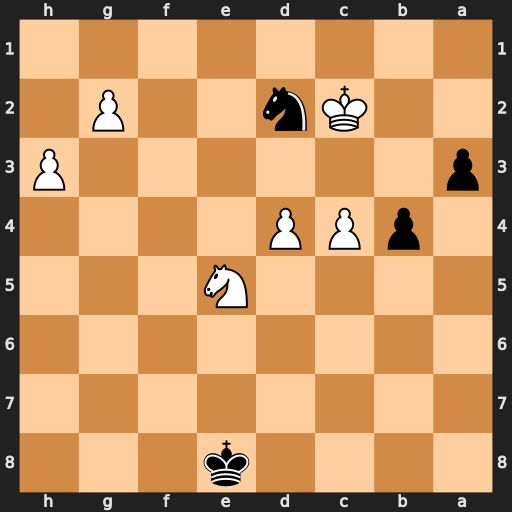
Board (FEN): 4k3/8/8/4N3/1pPP4/p6P/2Kn2P1/8
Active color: b
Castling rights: -
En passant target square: -
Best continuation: b3+ Kxd2 a2 Kc3 a1=Q+